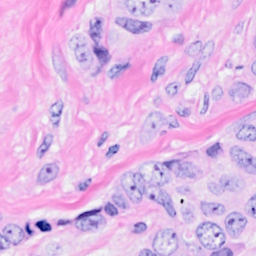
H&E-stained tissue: Breast